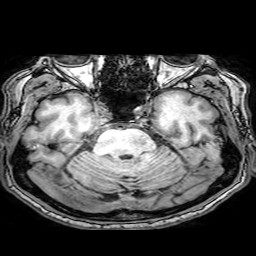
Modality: T1w
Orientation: coronal
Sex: male
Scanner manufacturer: philips
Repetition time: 0.008307 s
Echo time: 0.00387 s